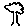
Label: tree